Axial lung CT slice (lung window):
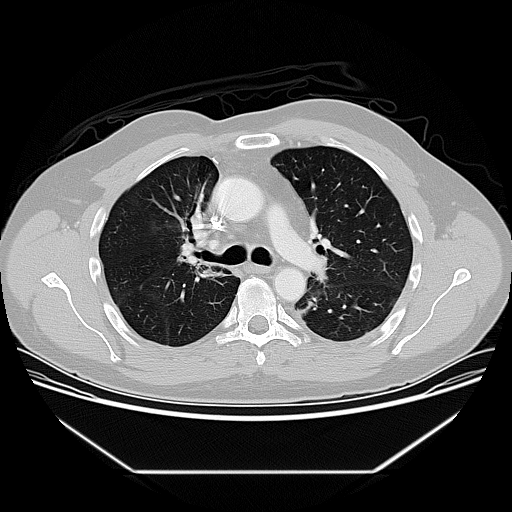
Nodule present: no